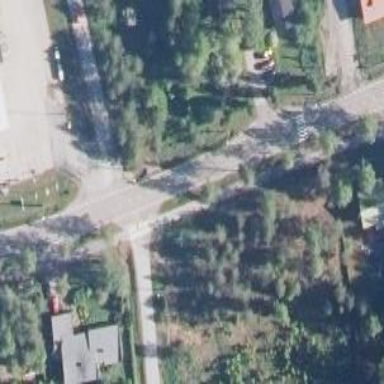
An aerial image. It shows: Zebra crossing on the road.